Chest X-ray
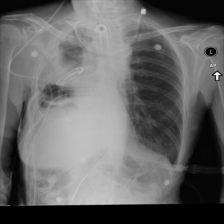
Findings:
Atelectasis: negative
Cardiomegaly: negative
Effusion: negative
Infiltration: negative
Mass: negative
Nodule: negative
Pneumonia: negative
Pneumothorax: negative
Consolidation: negative
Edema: negative
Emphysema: negative
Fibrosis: negative
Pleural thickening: negative
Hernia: negative